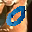
Label: 0